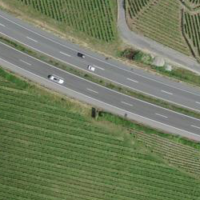
EUNIS habitat code: 57
Species observed at this site:
Convolvulus arvensis